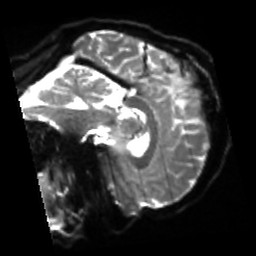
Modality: sbref
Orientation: sagittal
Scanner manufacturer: siemens
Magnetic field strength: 3 T
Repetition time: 4 s
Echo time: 0.0594 s